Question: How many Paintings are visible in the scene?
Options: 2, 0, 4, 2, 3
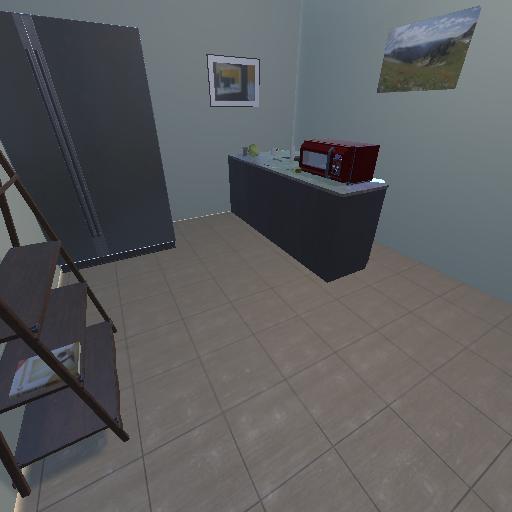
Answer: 2